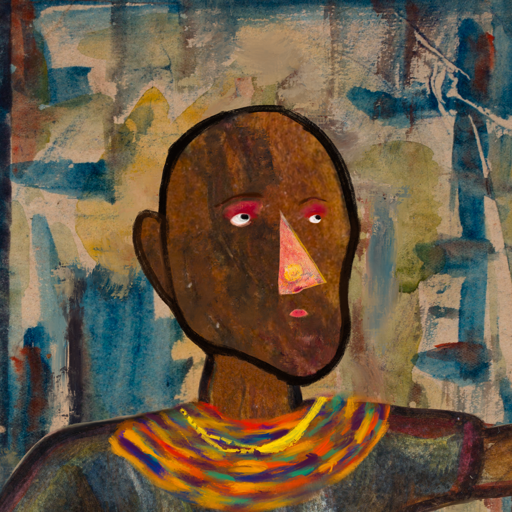
Background: Orphan, Head And Neck Side: Mosgoul, Face Side: Irani, Bust: Mosgoul, Hair Side: Blank, Head Accessory: Blank, Second Necklace: An_Impression_2, Necklace: Irani_1, Baby: Blank